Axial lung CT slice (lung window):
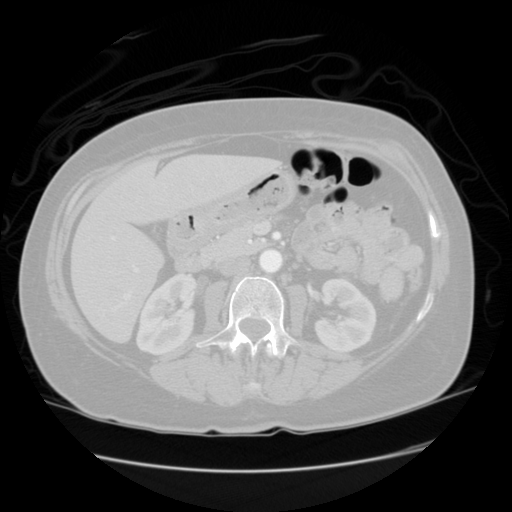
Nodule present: no